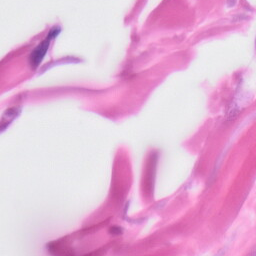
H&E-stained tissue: Skin